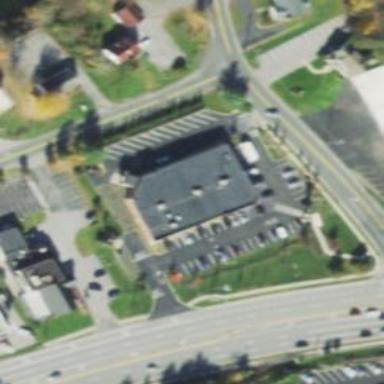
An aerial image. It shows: Building that is pharmacy providing healthcare services.